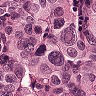
Metastatic tissue present: yes